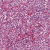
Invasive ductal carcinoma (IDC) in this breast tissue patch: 0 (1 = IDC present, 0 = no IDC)